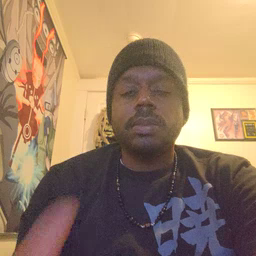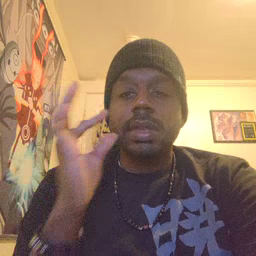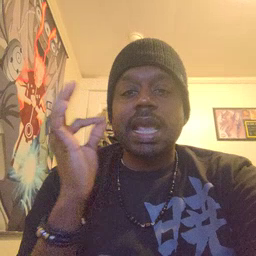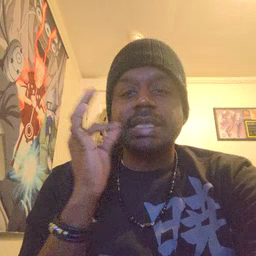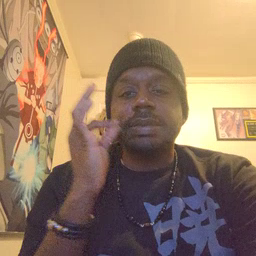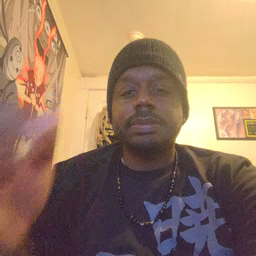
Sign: cat